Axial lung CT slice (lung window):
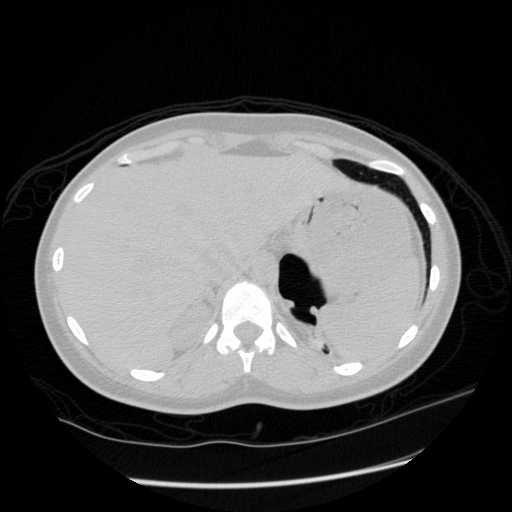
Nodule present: no